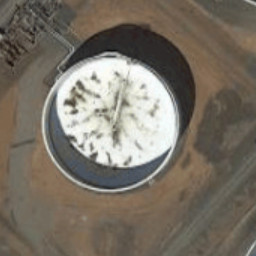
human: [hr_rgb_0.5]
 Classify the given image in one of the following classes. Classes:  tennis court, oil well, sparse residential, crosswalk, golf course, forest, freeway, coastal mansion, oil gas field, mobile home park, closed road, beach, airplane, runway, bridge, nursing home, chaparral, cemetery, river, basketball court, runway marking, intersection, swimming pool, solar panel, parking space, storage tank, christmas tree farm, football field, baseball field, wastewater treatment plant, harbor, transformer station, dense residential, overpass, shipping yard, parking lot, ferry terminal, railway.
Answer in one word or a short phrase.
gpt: storage tank